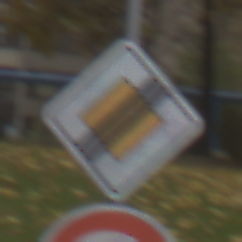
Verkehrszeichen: EndeVorfahrtsstrasse
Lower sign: Geschwindigkeit90
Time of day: MorningAfternoon
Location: Outdoor (Nature)
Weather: Overcast
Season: Autumn
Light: Natural